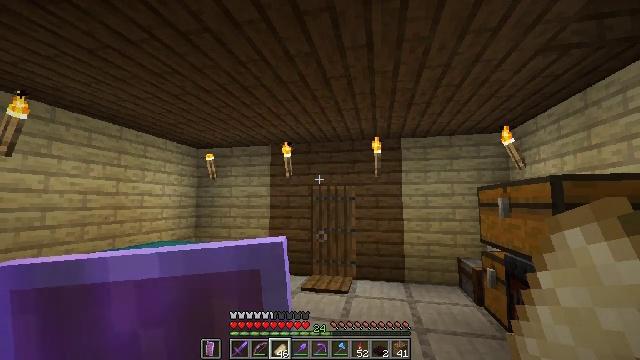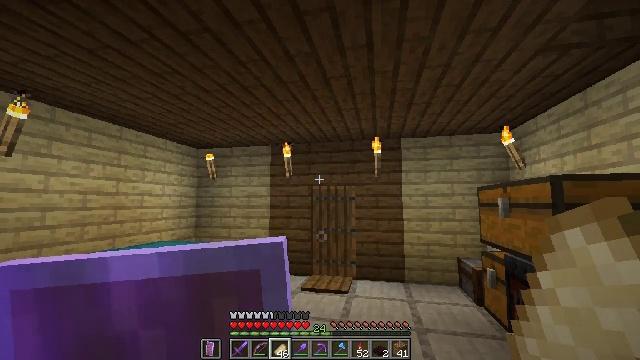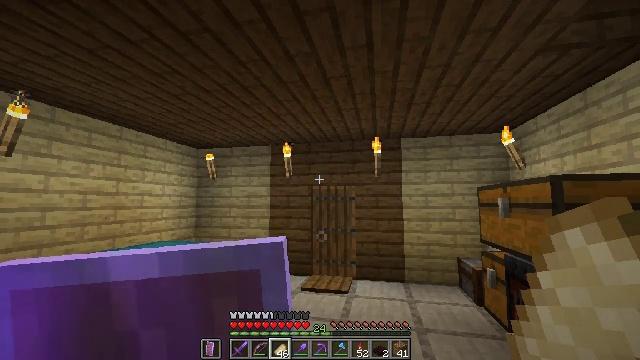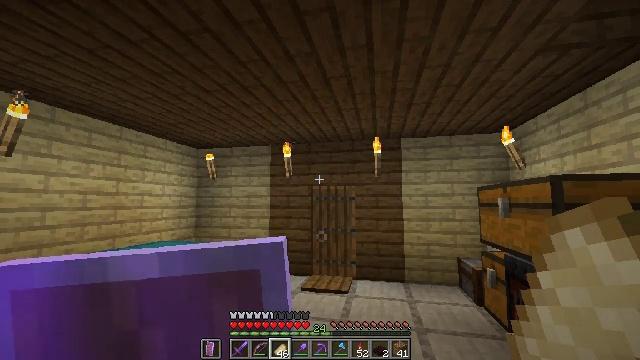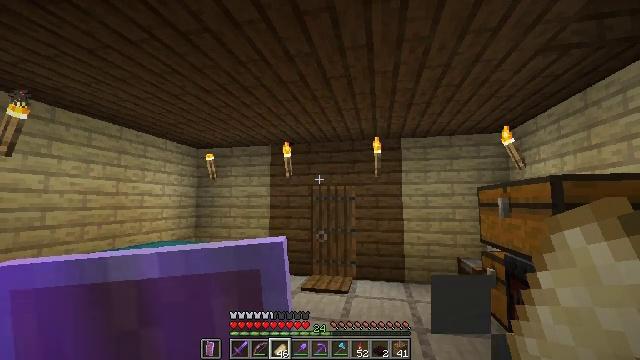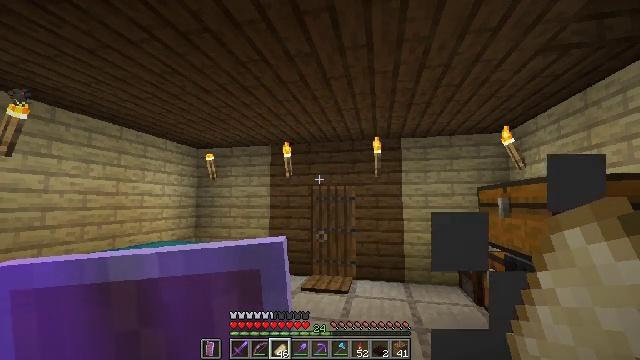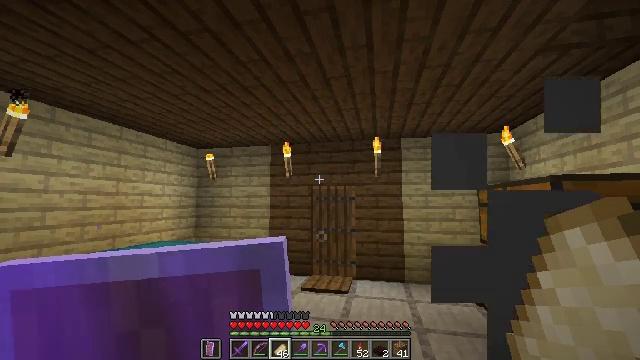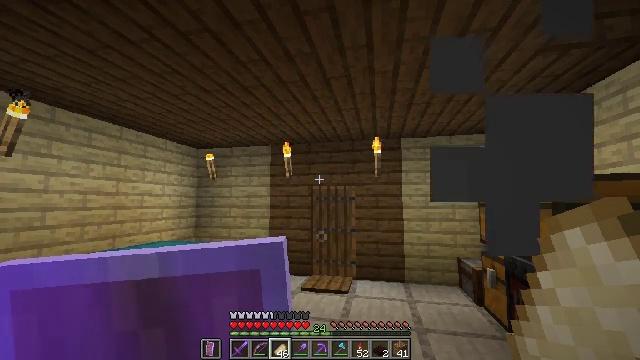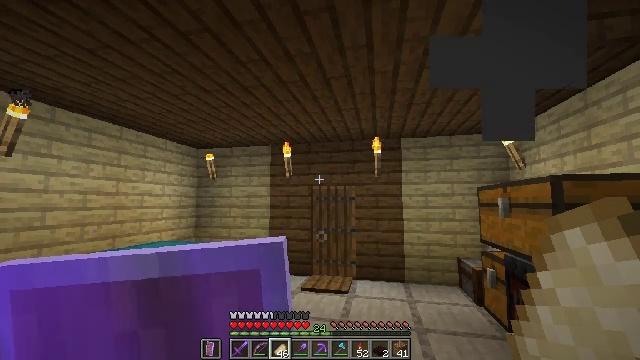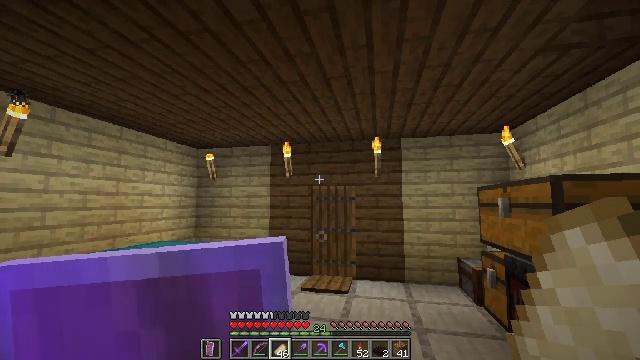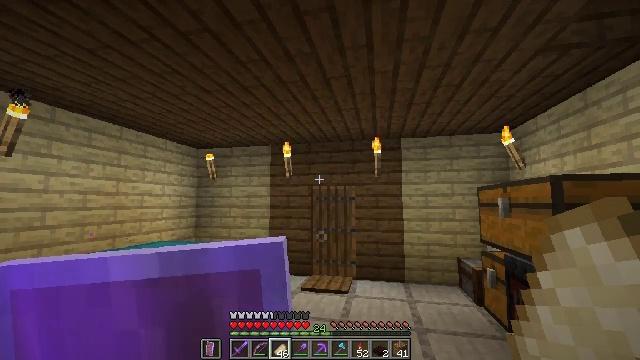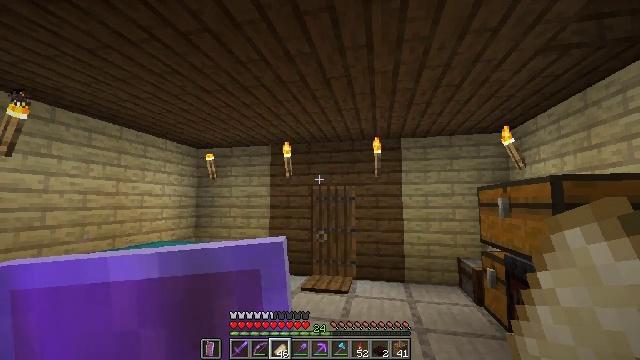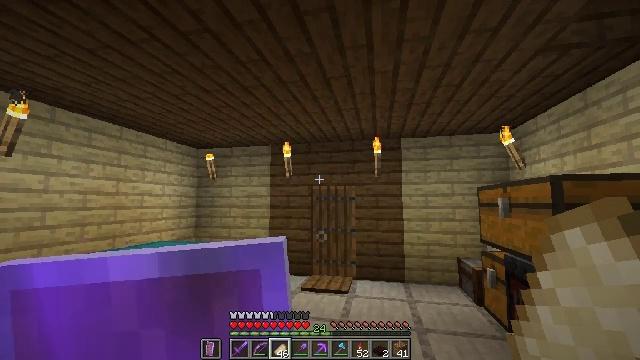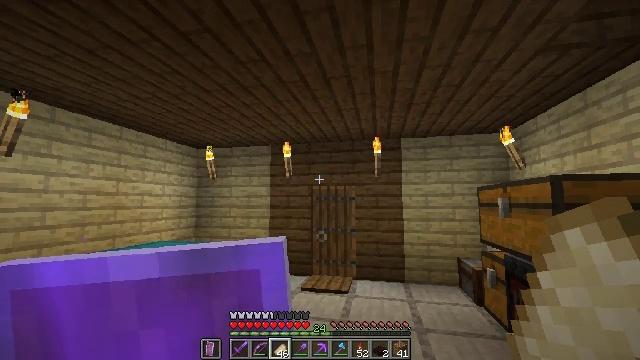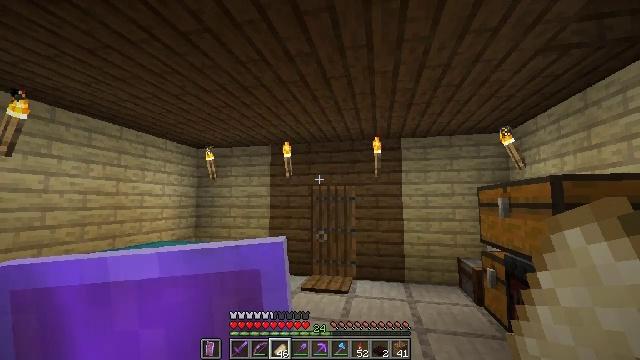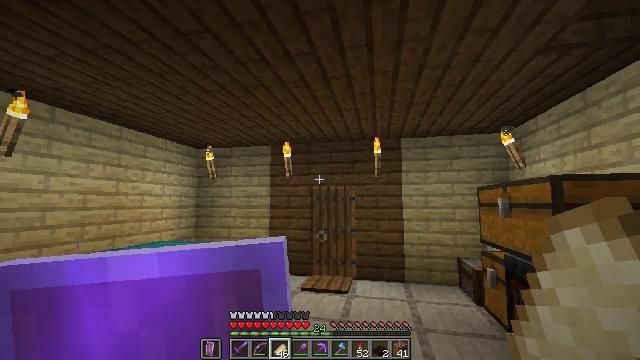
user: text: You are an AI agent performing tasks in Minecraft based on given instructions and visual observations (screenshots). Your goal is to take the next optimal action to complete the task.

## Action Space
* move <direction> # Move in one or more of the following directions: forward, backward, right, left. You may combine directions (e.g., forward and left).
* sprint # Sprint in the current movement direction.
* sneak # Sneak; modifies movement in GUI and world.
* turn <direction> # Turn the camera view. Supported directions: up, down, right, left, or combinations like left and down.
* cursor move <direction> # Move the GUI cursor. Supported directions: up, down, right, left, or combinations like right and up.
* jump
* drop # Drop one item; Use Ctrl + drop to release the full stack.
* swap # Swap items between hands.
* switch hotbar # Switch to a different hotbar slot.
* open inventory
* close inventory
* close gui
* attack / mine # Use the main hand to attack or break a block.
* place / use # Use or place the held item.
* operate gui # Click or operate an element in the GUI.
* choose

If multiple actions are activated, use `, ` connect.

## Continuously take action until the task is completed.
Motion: motion action
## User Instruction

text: Use the furnace to smelt netherrack into nether brick.
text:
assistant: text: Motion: no_op
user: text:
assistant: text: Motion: no_op
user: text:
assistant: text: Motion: no_op
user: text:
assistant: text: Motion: no_op
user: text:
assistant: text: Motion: no_op
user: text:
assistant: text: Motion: no_op
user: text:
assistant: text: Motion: no_op
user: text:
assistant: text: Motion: no_op
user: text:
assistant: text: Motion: no_op
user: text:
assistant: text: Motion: no_op
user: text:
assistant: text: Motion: no_op
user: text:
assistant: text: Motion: no_op
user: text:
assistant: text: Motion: no_op
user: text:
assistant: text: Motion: no_op
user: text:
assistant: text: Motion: no_op
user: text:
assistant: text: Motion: no_op
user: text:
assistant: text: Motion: no_op
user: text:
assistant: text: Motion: no_op
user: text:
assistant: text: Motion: no_op
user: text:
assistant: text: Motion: no_op
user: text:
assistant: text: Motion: no_op
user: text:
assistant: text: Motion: no_op
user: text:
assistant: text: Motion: no_op
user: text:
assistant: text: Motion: no_op
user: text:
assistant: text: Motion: no_op
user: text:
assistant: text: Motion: no_op
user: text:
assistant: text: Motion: no_op
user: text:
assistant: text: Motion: no_op
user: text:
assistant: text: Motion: no_op
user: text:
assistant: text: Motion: no_op